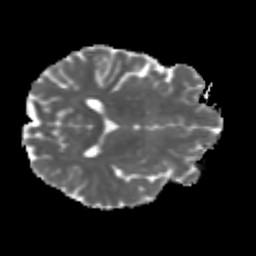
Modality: MD
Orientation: axial
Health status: ill
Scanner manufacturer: siemens
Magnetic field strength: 3 T
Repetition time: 6.7 s
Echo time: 0.1 s